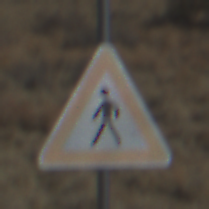
Verkehrszeichen: FussgaengerRechts
Umgebung: Outdoor, Nature
Tageszeit: Midday
Wetter: Clear
Licht: Natural
Jahreszeit: NotSpecified
Kontrast: HighContrast